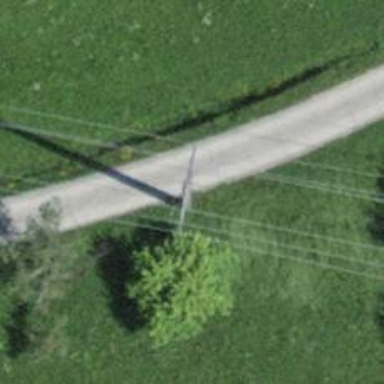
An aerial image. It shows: Power line with three cables.